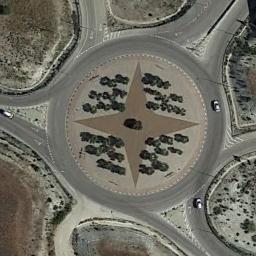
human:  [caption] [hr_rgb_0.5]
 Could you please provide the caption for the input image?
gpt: The roundabout connects some roads and a clearing is in the middle of the roundabout .

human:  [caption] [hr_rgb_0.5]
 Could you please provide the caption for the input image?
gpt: There are several moving vehicles on the road at the roundabout, With some trees and a large area of ​​wasteland around the roundabout .

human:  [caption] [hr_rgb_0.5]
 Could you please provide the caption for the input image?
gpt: There are several cars at the roundabout .

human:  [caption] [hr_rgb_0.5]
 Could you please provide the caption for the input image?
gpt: The roundabout is on the bare land next to trees .

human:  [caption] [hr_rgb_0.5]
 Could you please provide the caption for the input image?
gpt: There are some green bushes on the roundabout .